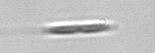
Label: pennate